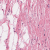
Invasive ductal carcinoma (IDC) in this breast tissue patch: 0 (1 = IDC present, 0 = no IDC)